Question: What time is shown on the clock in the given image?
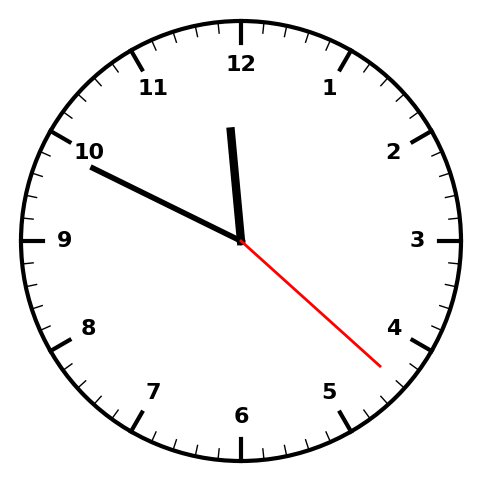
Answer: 11:49:22